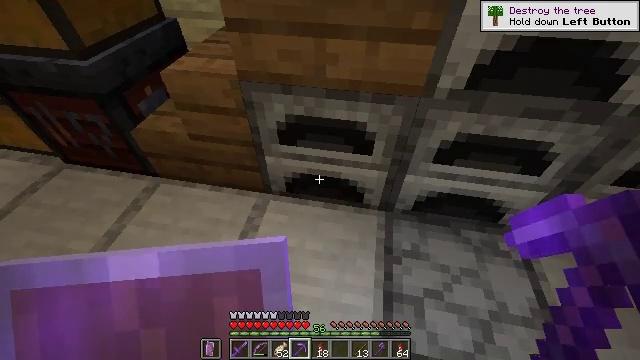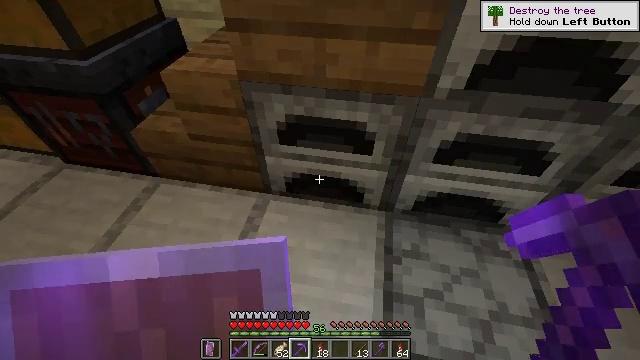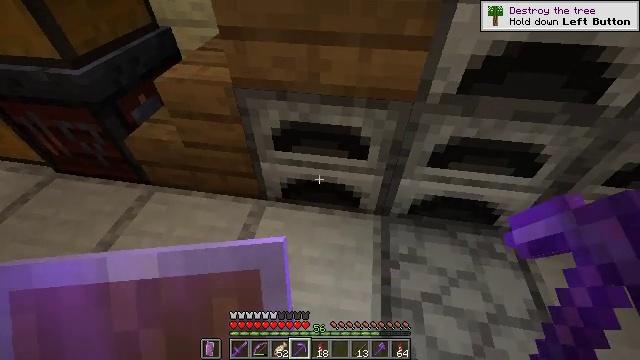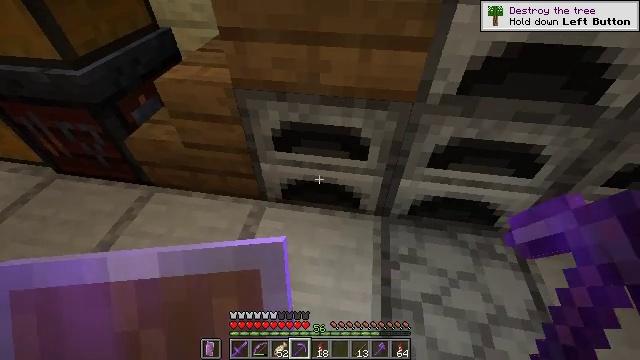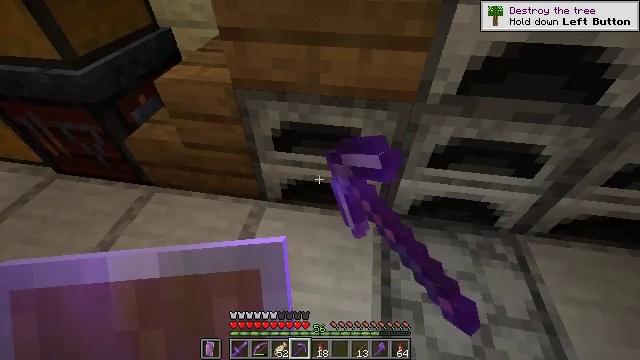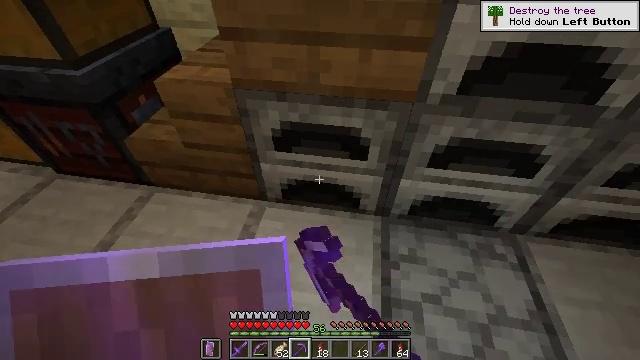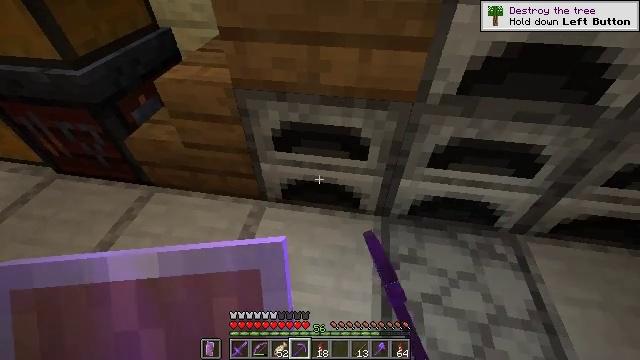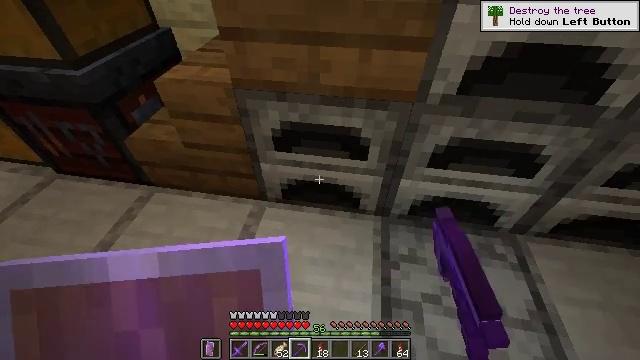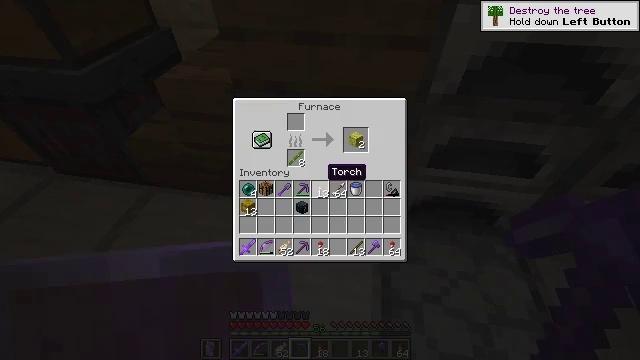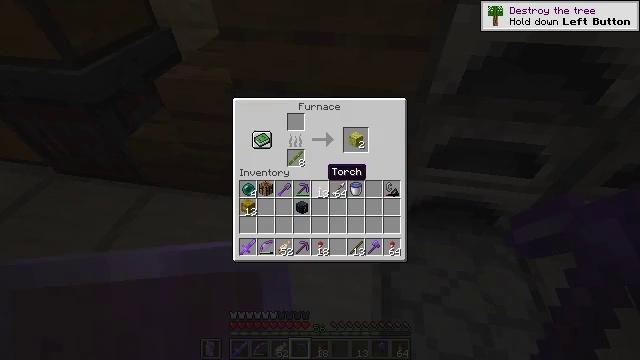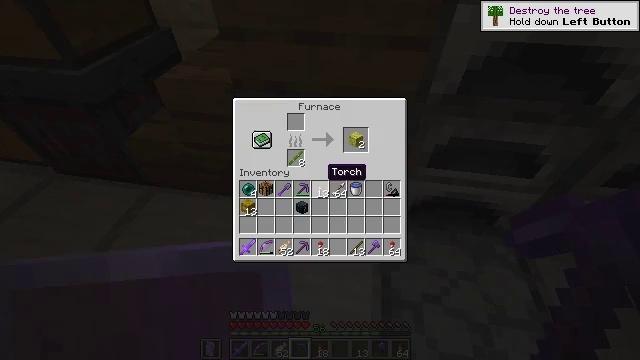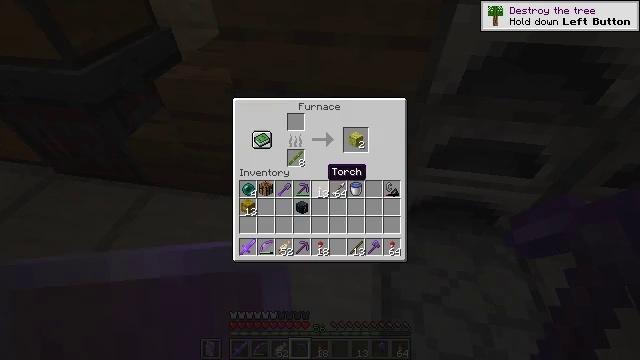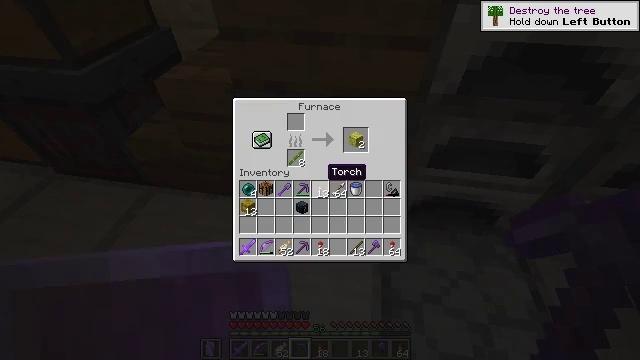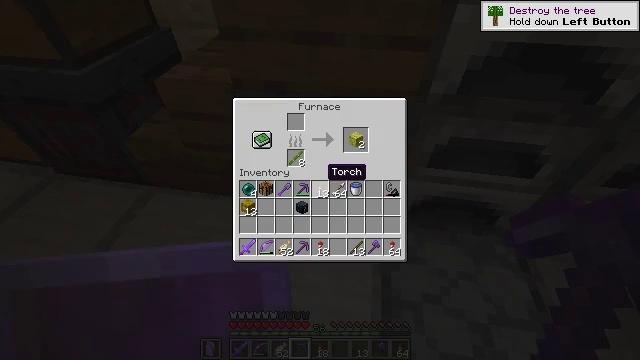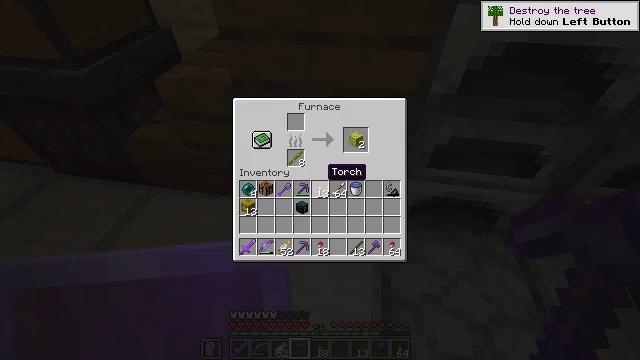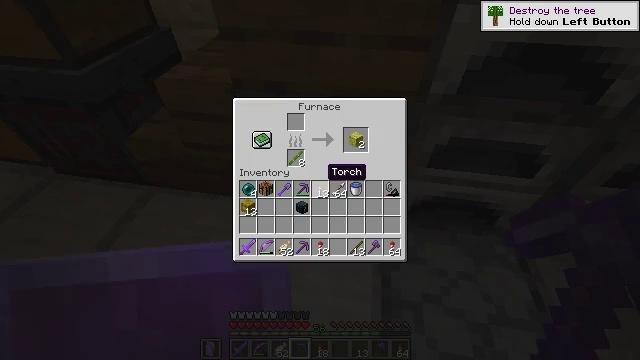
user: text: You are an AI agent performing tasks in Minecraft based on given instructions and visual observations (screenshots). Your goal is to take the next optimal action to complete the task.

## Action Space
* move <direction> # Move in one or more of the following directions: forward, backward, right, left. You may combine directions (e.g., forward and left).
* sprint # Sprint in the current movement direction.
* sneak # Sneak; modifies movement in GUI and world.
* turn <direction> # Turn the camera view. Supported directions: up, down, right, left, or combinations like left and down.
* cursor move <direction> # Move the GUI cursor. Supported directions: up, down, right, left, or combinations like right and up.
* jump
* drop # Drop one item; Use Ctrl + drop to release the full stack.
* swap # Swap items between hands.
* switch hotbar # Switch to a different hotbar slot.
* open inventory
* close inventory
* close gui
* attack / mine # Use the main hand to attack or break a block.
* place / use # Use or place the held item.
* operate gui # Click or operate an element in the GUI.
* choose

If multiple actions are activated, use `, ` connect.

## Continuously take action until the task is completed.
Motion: motion action
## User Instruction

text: craft item sponge
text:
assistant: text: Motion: no_op
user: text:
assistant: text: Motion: turn right and up
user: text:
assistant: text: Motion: use / place
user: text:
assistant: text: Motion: use / place
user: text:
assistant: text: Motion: use / place
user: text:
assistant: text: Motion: no_op
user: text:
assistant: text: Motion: no_op
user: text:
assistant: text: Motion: no_op
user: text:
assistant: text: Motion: no_op
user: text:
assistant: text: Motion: no_op
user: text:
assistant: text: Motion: no_op
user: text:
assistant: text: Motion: no_op
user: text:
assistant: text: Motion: no_op
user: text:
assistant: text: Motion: no_op
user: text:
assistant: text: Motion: no_op
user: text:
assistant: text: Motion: turn right
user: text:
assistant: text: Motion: turn right and up
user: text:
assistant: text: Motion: turn right
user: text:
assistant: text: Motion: no_op
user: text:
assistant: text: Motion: no_op
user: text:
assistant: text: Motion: no_op
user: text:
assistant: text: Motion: no_op
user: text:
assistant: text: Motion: no_op
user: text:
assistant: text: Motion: no_op
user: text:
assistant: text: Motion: no_op
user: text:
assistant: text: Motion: no_op
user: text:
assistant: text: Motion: sneak
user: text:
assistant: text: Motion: sneak
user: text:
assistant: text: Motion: sneak
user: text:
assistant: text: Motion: sneak